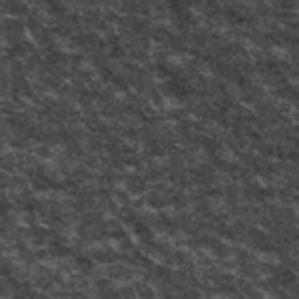
Label: frost